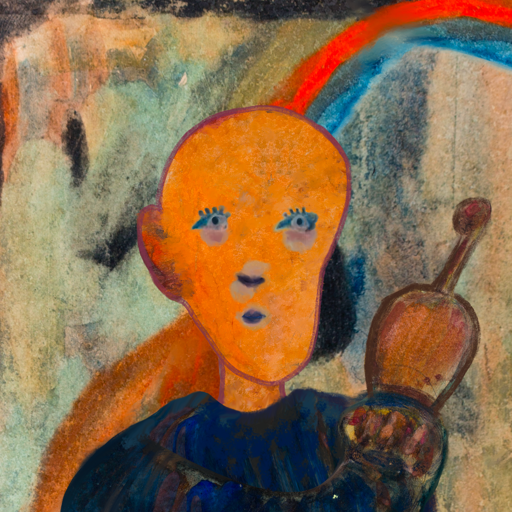
Background: Childish, Head And Neck Front: Hypocrite, Face Front: Hill_Girl, Bust: Pipe, Hair Front: Blank, Head Accessory: Blank, Second Necklace: Blank, Necklace: Blank, Baby: Blank